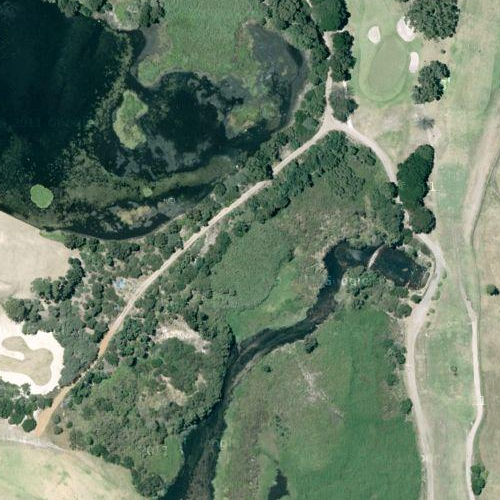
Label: sydney